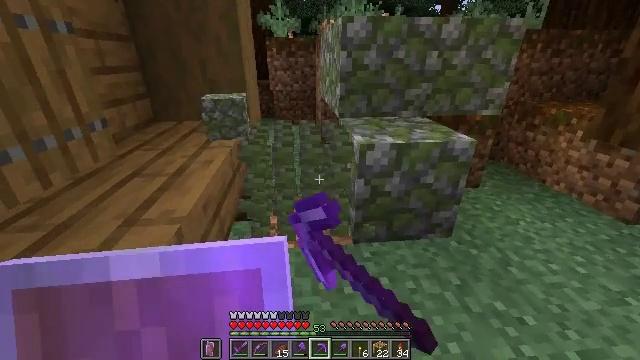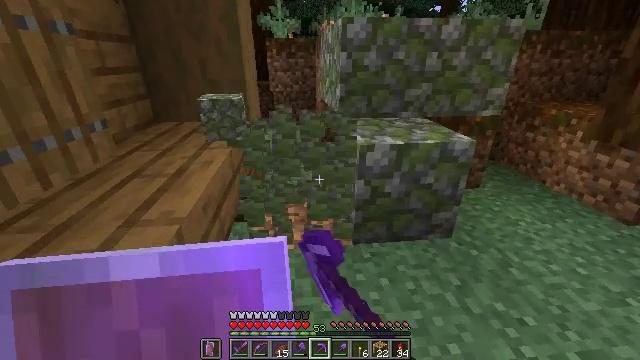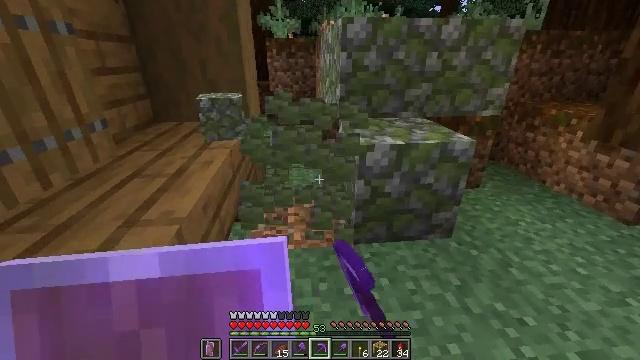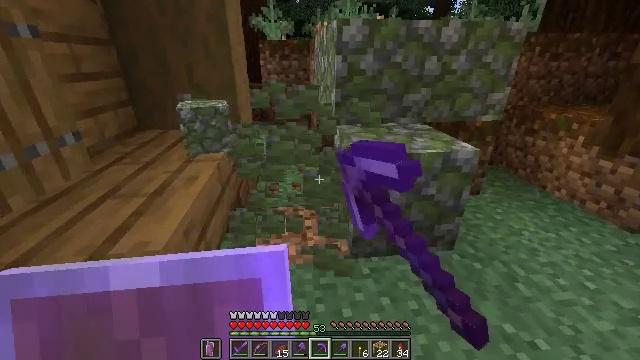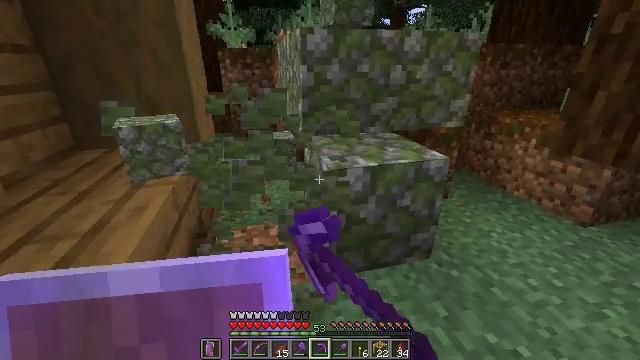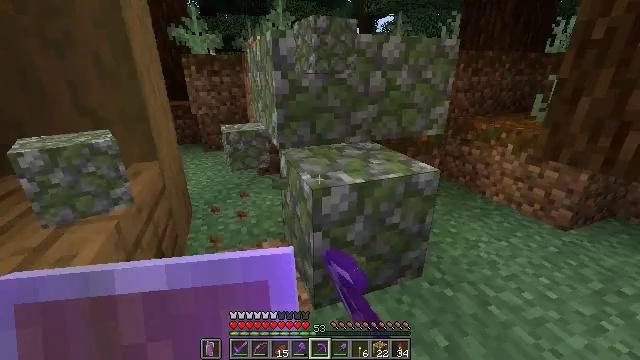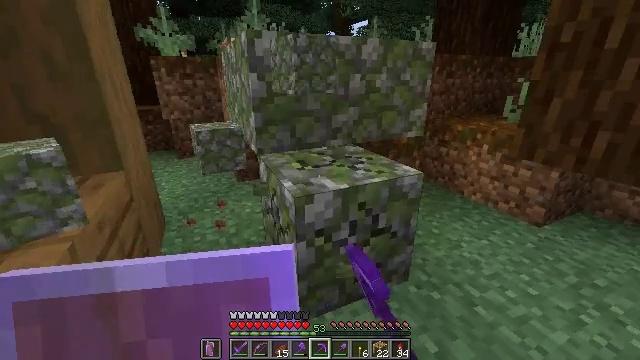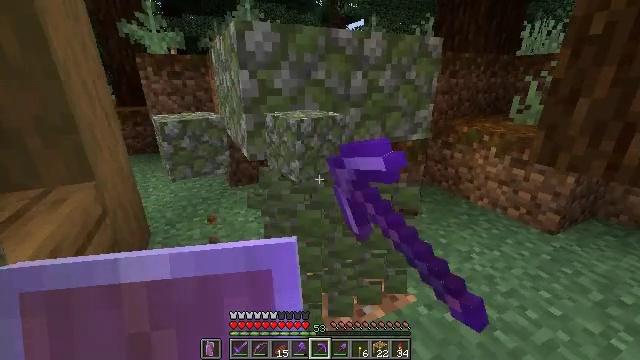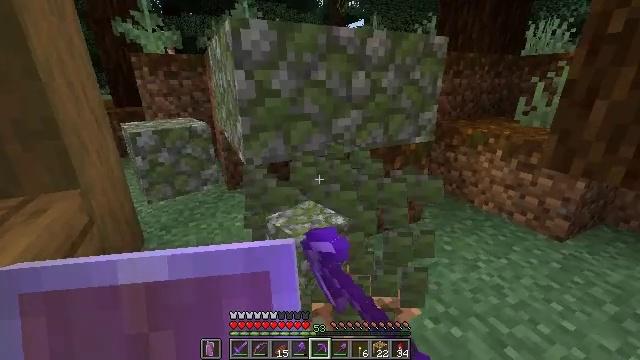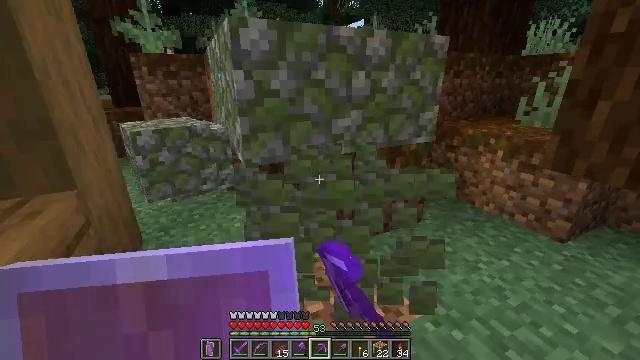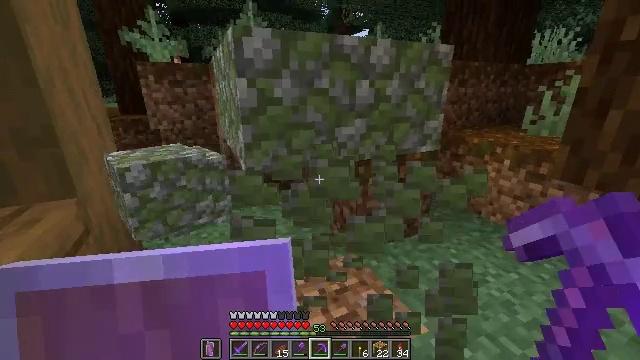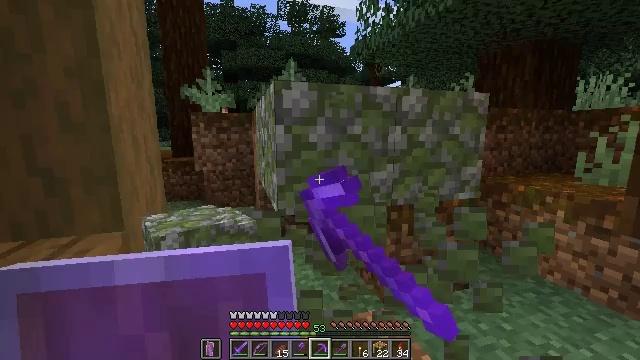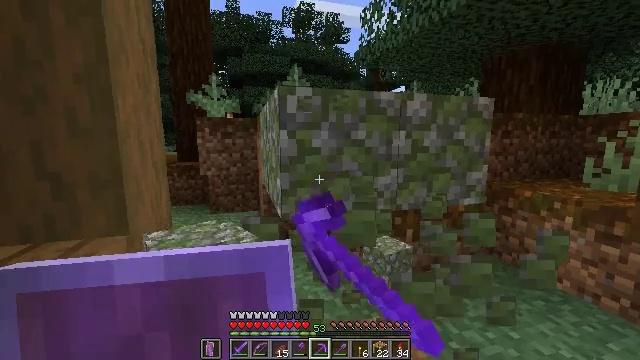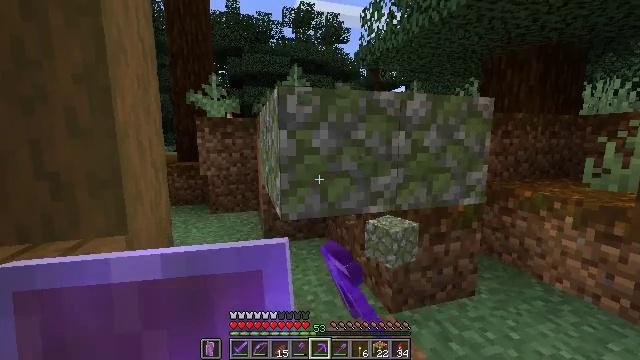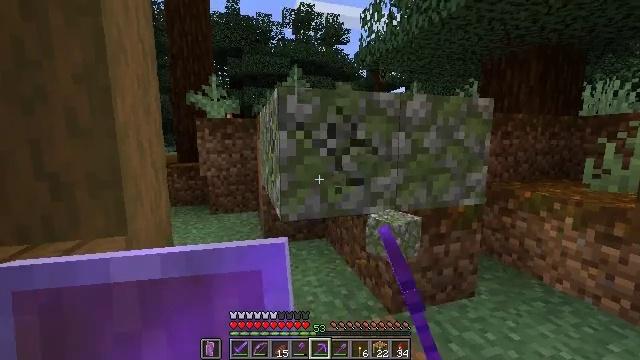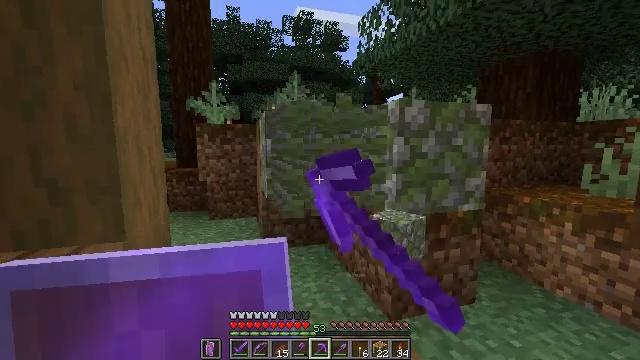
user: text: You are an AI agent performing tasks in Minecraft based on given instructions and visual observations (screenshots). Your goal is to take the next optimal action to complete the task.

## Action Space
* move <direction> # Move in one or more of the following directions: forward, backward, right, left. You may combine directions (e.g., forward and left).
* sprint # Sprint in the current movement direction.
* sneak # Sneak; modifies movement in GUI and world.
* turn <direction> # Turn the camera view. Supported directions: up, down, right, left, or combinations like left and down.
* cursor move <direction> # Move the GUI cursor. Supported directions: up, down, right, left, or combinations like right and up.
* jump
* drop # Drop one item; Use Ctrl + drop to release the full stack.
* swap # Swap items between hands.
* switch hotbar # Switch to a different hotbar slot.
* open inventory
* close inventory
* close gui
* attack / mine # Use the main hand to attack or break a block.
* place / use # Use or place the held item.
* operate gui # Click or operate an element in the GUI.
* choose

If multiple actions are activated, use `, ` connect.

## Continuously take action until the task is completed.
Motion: motion action
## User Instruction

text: Mine the mossy cobblestone underground.
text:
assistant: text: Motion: attack / mine
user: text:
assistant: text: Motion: move forward, attack / mine
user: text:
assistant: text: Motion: move forward, turn right, attack / mine
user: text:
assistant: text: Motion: move forward, turn right and up, attack / mine
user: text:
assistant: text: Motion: move forward, turn right and up, attack / mine
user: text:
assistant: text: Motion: move forward, turn right, attack / mine
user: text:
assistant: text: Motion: attack / mine
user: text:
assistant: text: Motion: attack / mine
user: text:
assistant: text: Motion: attack / mine
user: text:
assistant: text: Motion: turn up, attack / mine
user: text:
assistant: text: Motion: turn left and up, attack / mine
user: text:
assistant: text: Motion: turn up, attack / mine
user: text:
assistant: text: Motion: attack / mine
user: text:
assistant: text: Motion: attack / mine
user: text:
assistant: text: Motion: turn up, attack / mine
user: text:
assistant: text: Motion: turn right and up, attack / mine
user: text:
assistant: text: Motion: turn up, attack / mine
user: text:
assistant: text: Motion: turn right, attack / mine
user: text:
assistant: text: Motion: turn right, attack / mine
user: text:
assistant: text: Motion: turn right, attack / mine
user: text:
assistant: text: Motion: turn right, attack / mine
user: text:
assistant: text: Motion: turn right, attack / mine
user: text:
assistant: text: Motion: attack / mine
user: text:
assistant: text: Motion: move forward, attack / mine
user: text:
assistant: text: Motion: move forward, attack / mine
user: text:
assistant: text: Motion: move forward, turn left, attack / mine
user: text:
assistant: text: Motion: move forward, turn left, attack / mine
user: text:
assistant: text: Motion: turn left, attack / mine
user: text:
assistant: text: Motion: turn left, attack / mine
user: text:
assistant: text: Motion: turn left, attack / mine